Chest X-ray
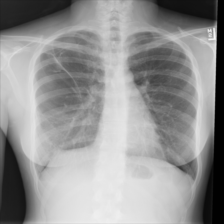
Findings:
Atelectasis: negative
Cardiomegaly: negative
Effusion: negative
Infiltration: negative
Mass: negative
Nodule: negative
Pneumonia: negative
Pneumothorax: negative
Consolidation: negative
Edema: negative
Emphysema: negative
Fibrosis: negative
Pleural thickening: negative
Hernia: negative